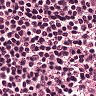
Metastatic tissue present: no